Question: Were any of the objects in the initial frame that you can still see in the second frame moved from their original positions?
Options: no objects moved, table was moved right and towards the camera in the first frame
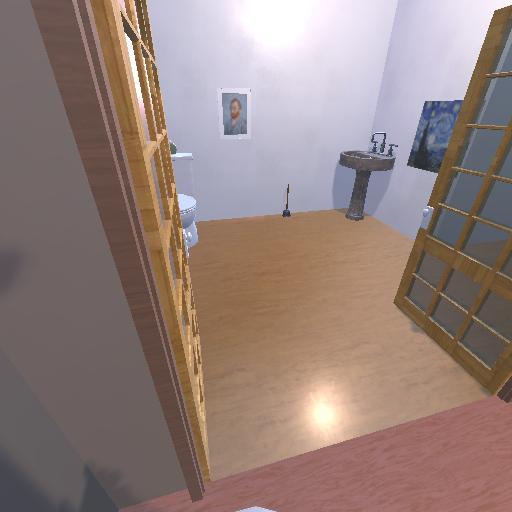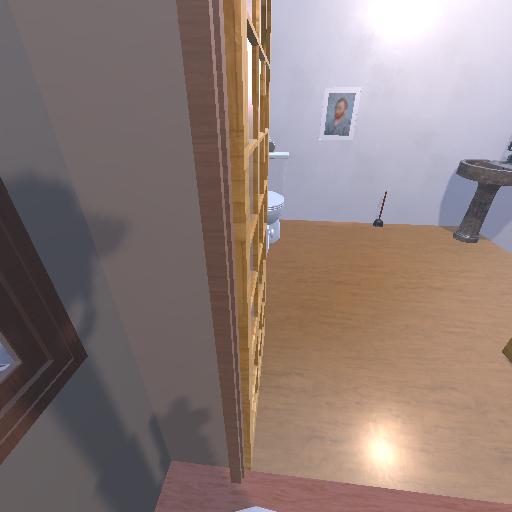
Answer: no objects moved